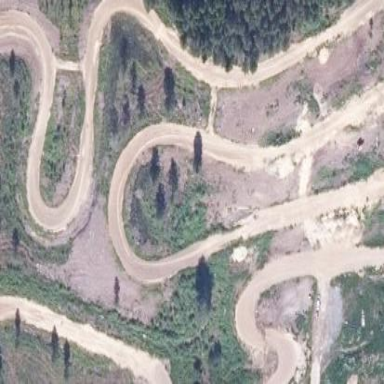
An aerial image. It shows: Raceway road.